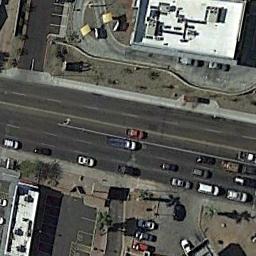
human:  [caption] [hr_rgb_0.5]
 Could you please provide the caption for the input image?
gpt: There are many buildings on both sides of the freeway, There are many cars on the freeway, And many cars are parked in the open space beside the freeway .

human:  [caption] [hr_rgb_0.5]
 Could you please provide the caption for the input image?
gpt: There was only one car on the motorway .

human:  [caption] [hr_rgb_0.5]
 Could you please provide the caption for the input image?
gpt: The freeway is next to the houses and some cars .

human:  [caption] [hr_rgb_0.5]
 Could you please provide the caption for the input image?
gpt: A straight freeway with two intersections goes through the block and some cars are driving on the freeway .

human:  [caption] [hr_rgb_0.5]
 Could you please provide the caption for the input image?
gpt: There are two white buildings and a parking lot beside the freeway .